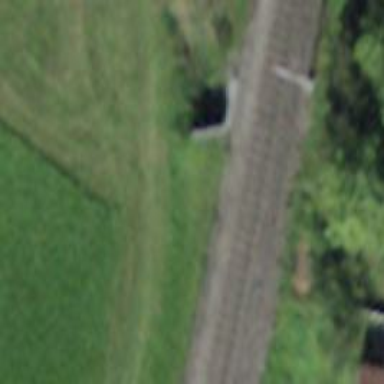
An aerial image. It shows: Narrow-gauge railway with 1 track. The tracks are electrified with contact line.